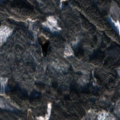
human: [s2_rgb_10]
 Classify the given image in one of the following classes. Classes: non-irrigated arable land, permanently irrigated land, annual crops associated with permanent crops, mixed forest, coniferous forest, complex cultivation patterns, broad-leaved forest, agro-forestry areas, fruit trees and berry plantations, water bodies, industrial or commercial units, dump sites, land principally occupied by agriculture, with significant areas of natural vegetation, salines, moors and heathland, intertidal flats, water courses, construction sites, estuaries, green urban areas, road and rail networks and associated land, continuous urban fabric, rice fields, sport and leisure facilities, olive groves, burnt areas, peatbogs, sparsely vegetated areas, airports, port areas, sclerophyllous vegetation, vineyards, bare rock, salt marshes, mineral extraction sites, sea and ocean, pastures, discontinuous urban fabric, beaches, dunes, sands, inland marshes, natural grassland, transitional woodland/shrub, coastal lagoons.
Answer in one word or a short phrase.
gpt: coniferous forest, mixed forest, transitional woodland/shrub